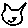
Label: cat